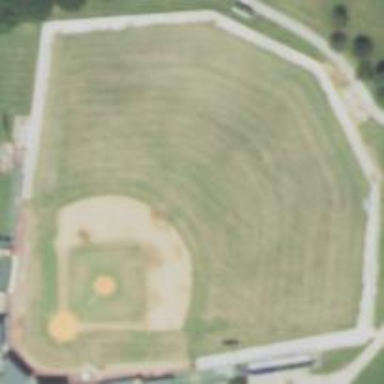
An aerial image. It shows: Baseball pitch for leisure land activities.